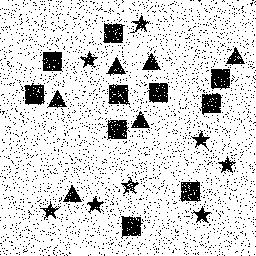
Squares: 10
Triangles: 6
Stars: 8
Total shapes: 24